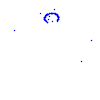
Particle: proton